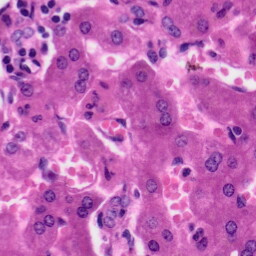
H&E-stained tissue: Liver